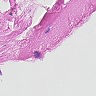
Metastatic tissue present: no